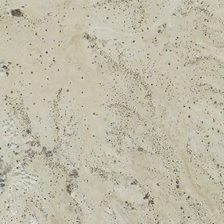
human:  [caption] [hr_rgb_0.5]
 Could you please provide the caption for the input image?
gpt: many small green spots are scattered in a piece of khaki bareland .

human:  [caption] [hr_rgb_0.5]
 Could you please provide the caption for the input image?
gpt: many small green spots are scattered in a piece of khaki bareland .

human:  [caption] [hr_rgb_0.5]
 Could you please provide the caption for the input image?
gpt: many small green spots are scattered in a piece of khaki bareland .

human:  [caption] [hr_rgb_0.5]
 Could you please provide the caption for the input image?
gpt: many small green spots are scattered in a piece of khaki bareland .

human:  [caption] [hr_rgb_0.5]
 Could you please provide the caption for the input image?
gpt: many small green spots are scattered in a piece of khaki bareland .